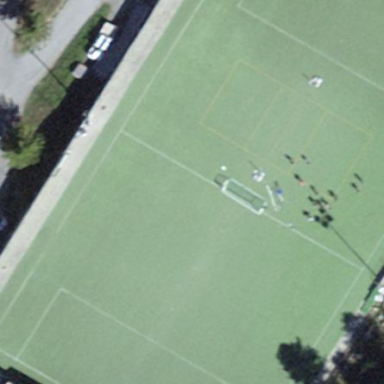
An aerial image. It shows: Pitch used for both ice skating and soccer.